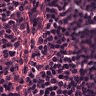
Metastatic tissue present: no